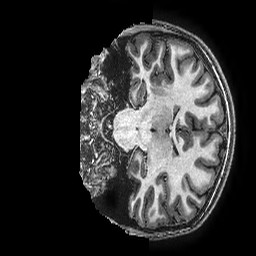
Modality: T1w
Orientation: coronal
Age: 15
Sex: female
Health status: ill
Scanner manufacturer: ge
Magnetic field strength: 3 T
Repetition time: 0.00766 s
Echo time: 0.003476 s